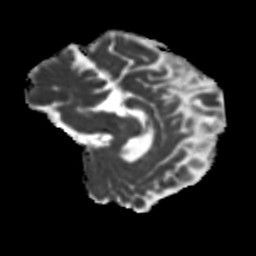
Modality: MD
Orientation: sagittal
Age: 62
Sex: female
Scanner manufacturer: siemens
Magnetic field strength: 3 T
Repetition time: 5.25 s
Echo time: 0.08 s